The image folds the raw vibration samples of a bearing signal into a 2-D grayscale square (signal-to-image encoding). Diagnose the bearing from this image, choosing from: normal, inner_race, outer_race, ball.
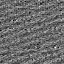
Answer: normal